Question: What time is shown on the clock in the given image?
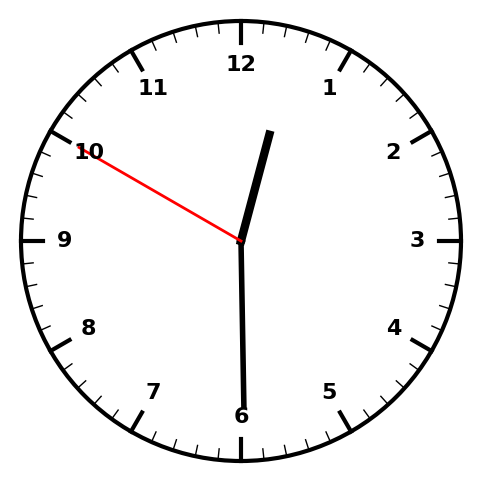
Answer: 12:29:50